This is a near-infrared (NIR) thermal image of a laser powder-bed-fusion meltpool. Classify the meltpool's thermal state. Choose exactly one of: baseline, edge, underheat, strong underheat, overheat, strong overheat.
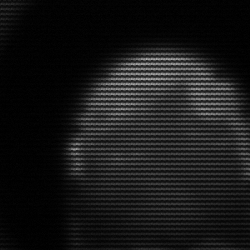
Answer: edge